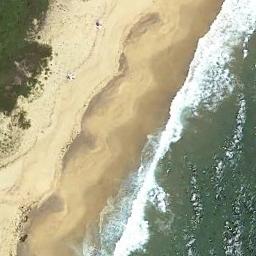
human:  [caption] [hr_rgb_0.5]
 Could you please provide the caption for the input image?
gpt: The beach consists of light green seawater and a coast with trees .

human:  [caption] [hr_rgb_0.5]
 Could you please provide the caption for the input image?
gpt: There are people playing near the beach .

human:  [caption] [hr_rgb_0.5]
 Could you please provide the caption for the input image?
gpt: The beach is composed of dark green, Light yellow and dark yellow and intersects the green sea .

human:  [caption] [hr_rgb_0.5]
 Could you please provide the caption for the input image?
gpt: The beach with khaki sand and dense green plants on the beach .

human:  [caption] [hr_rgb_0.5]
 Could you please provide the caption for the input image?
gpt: There are water marks on the beach .